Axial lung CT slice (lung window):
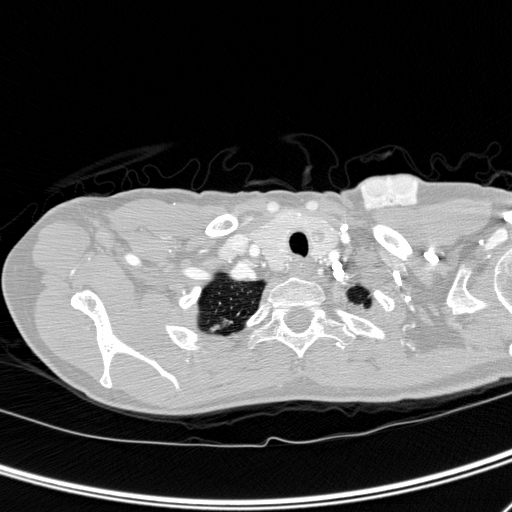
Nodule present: no